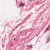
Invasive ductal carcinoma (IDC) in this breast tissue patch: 0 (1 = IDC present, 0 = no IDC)